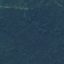
Land use / land cover class: Forest